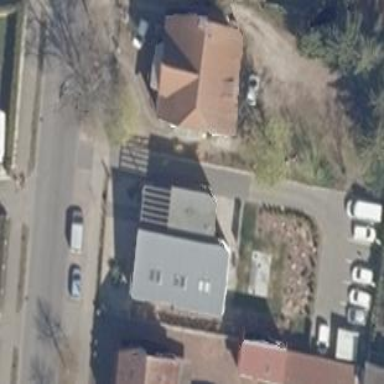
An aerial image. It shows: Building.